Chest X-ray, PA view. Patient: 59 years old, sex F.
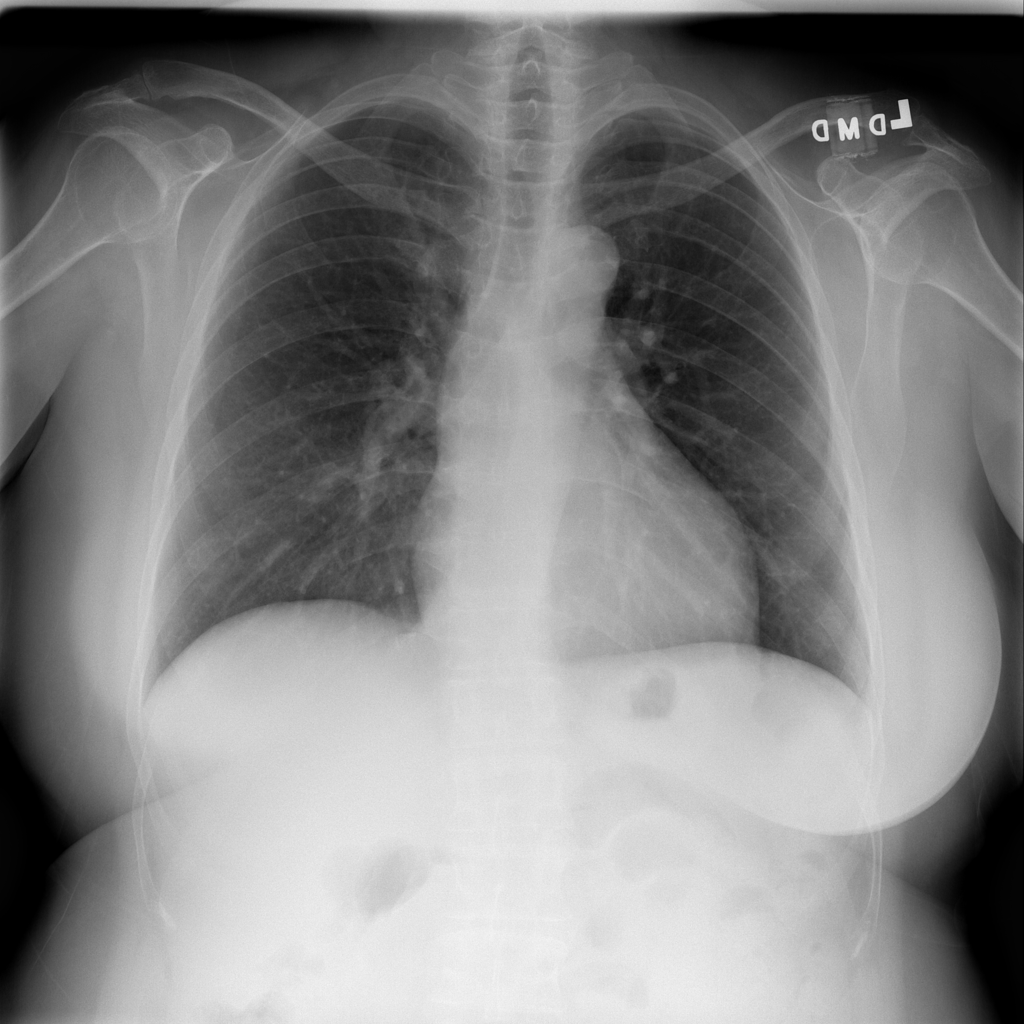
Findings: No Finding